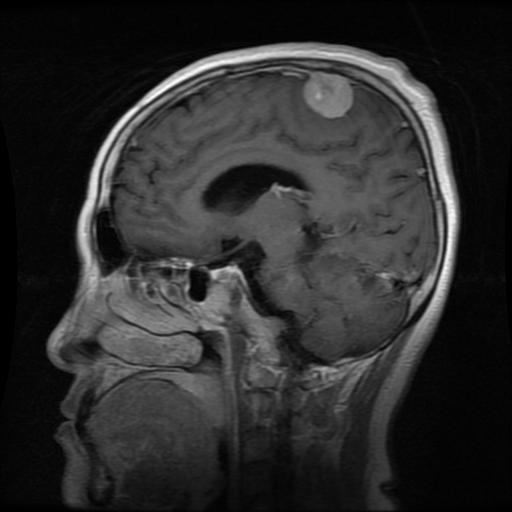
Label: meningioma